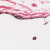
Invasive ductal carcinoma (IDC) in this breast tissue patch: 0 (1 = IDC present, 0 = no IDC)